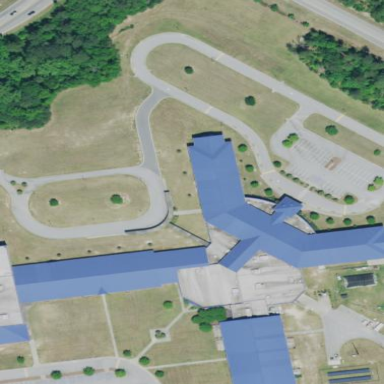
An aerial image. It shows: School building.